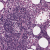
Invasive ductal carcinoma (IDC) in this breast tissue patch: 0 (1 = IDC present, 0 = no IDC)